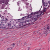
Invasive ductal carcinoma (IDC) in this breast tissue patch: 0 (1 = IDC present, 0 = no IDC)